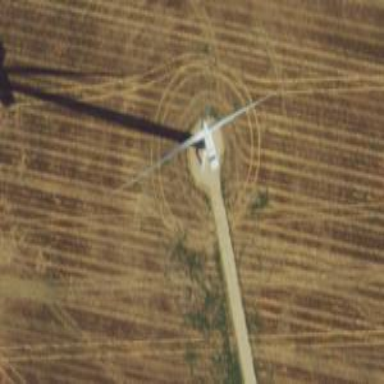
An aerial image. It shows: Wind generator of the horizontal axis type made by Vestas.